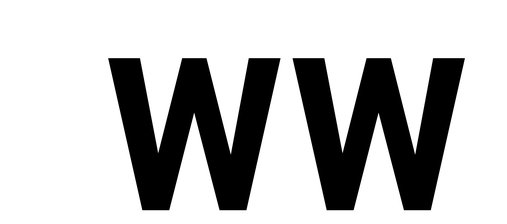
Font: Roboto_Condensed_Medium